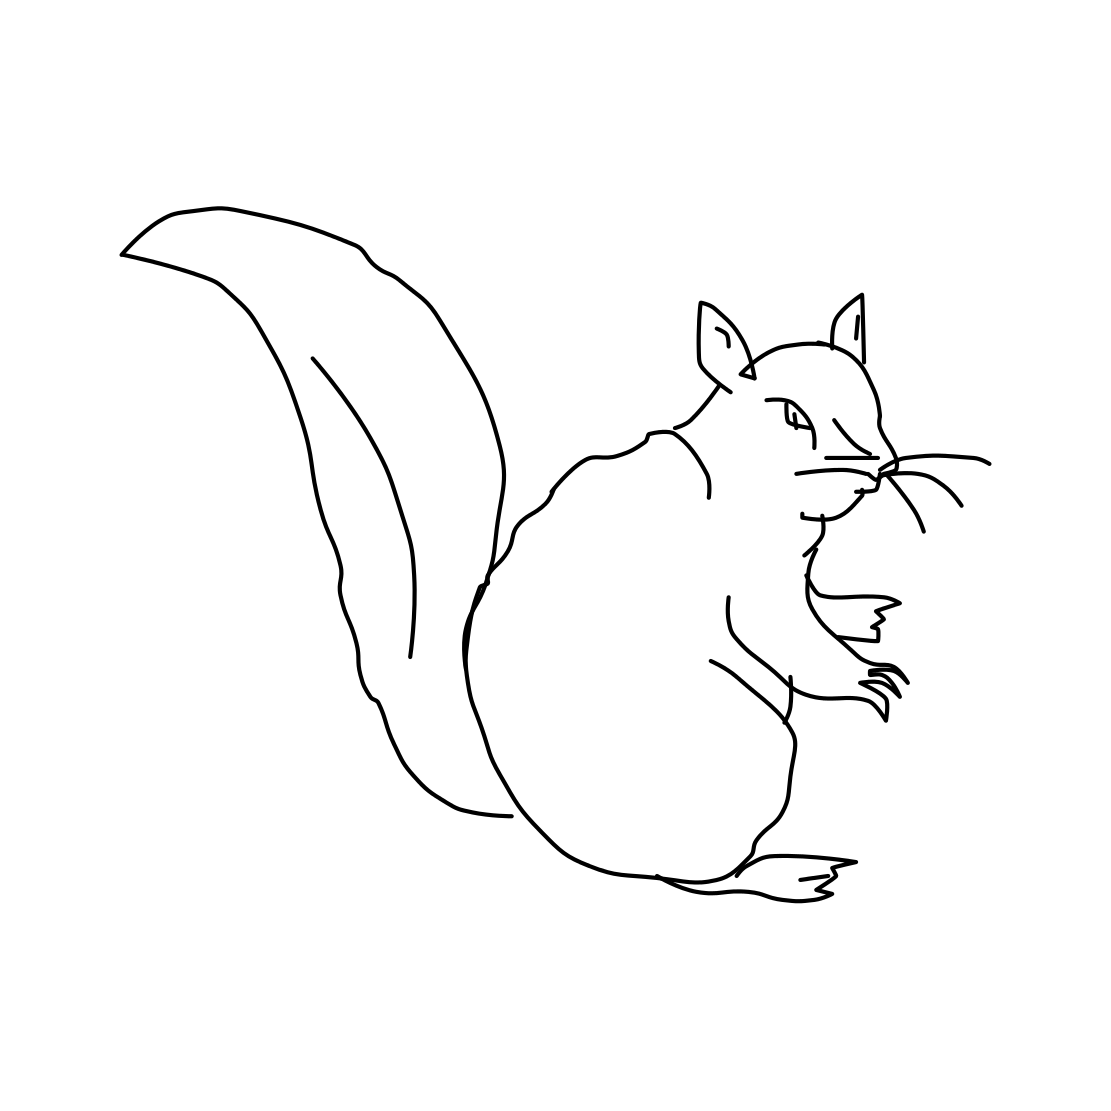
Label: squirrel